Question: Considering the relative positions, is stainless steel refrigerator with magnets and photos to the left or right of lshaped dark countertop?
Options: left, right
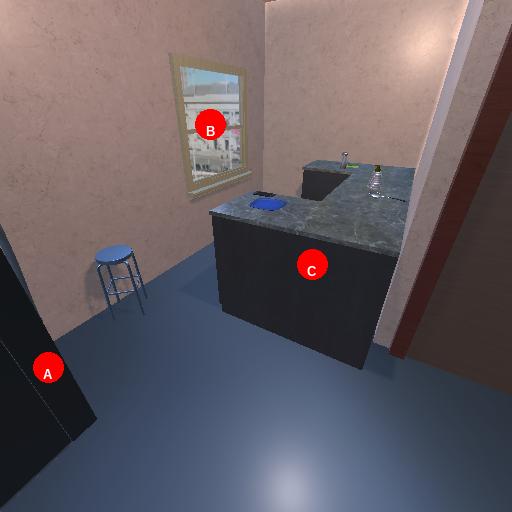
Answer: left